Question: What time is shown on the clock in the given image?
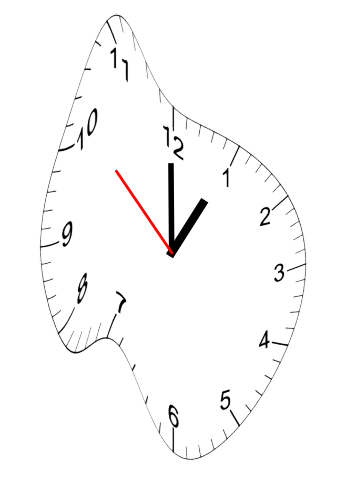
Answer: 12:59:52